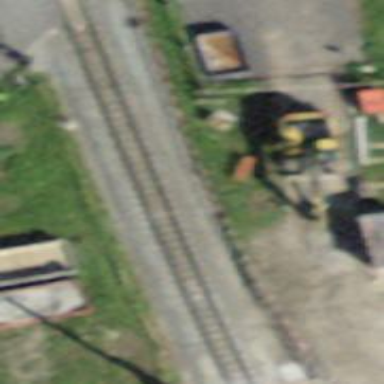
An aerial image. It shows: Narrow-gauge railway track with one electrified contact line.